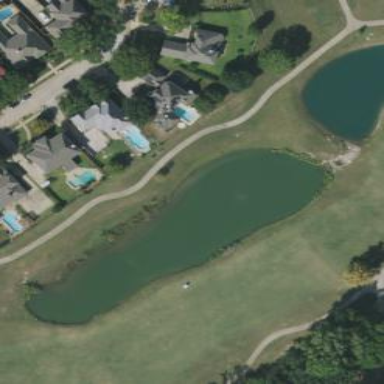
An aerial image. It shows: Water hazard on golf course. The hazard is natural water feature.